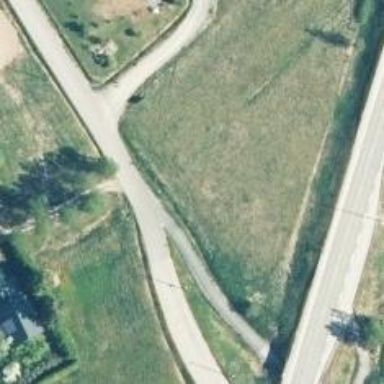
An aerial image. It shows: Cycleway.